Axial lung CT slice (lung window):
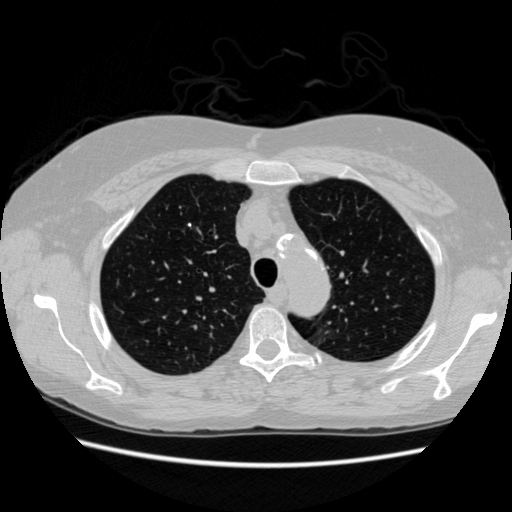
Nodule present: yes
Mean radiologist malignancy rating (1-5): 1